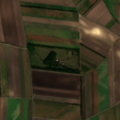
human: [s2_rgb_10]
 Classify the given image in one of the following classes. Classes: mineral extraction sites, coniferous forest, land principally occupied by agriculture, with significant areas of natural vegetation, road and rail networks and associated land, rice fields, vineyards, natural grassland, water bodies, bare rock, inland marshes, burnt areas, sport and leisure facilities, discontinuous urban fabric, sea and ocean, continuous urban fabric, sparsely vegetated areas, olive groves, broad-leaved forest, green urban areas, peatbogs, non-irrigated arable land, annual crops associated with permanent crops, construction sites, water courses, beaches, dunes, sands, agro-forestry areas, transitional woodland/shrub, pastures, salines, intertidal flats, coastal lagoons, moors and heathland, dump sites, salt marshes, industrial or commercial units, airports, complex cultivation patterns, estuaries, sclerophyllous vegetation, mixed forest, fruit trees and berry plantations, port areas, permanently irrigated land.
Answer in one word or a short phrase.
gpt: non-irrigated arable land